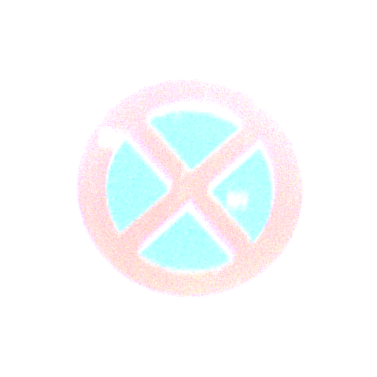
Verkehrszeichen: AbsolutesHalteverbot
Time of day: Night
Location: Outdoor (Nature)
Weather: PartlyCloudy
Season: NotSpecified
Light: Natural